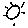
Label: sun